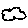
Label: cloud